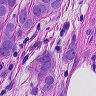
Metastatic tissue present: yes